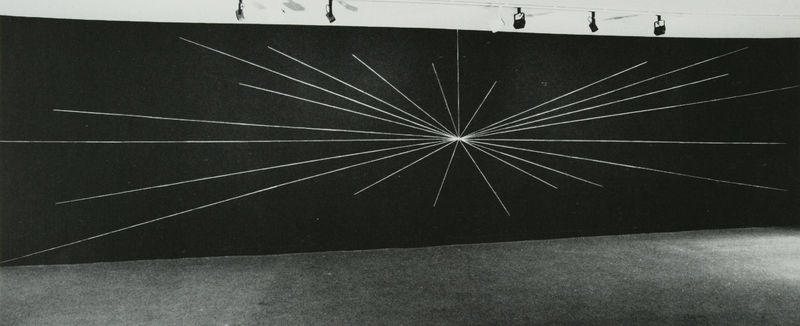
Titel: White lines from the center of a black wall to specified random points
Künstler: Sol Lewitt
Schlagwörter: dunkel, schatten, weiß, grau, hell, lampen, licht, mitte, raum, schwarz, wand, sonne, boden, decke, kreis, fußboden, fläche, linien, scheinwerfer, tafel, gerade, fein, striche, leuchten, kante, stern, strahlen, linie, strahl, blitz, zentral, zentrum, museum, mittelpunkt, sol, lewitt, geraden, installation, winkel, radial, abstarkt, schnittpunkt, sol lewitt, strahler